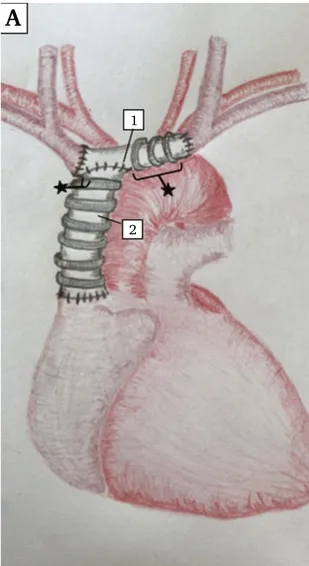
(A) Post-operative schematic representation of the superior vena cava reconstruction with 1) 8 mm polytetrafluoroethylene graft and 2) 16 mm polytetrafluoroethylene graft.
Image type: radiology (ct)